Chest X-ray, AP view. Patient: 80 years old, sex F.
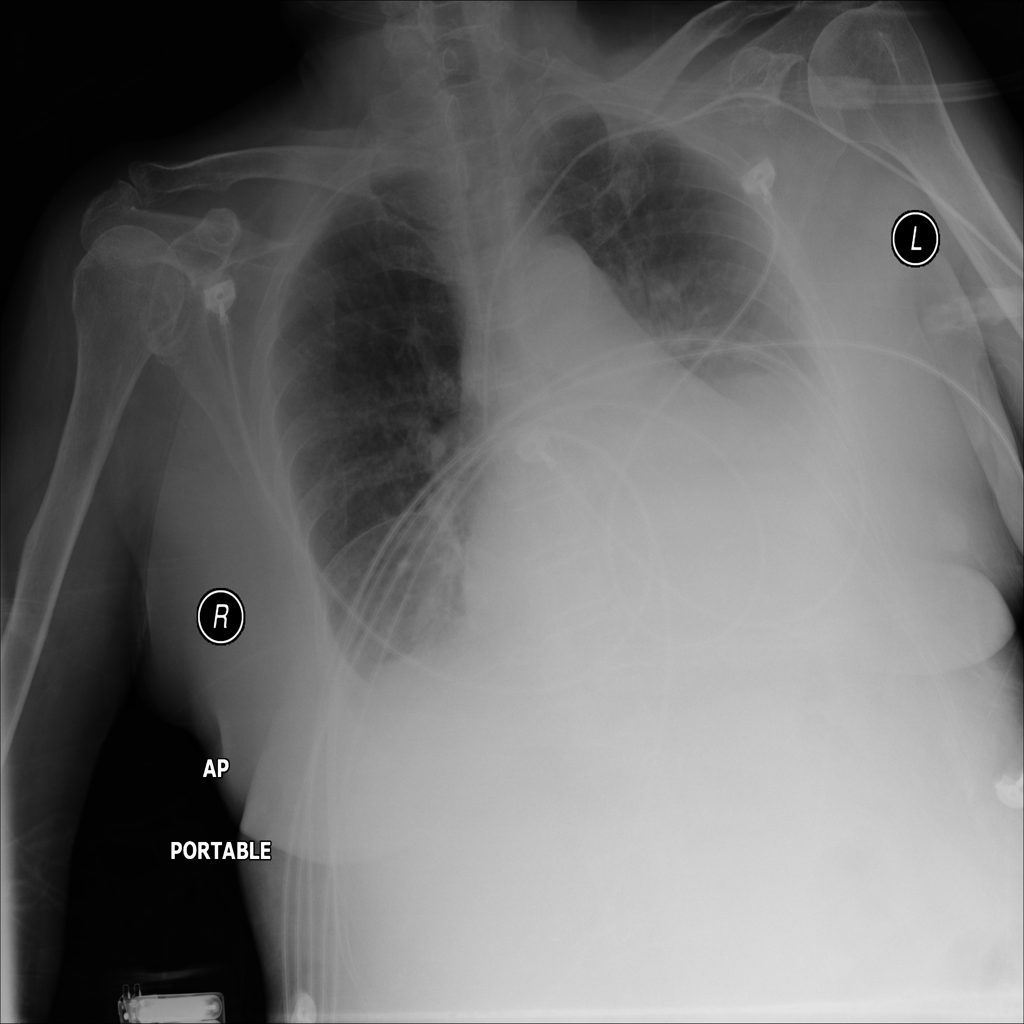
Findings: Atelectasis, Effusion, Pneumonia